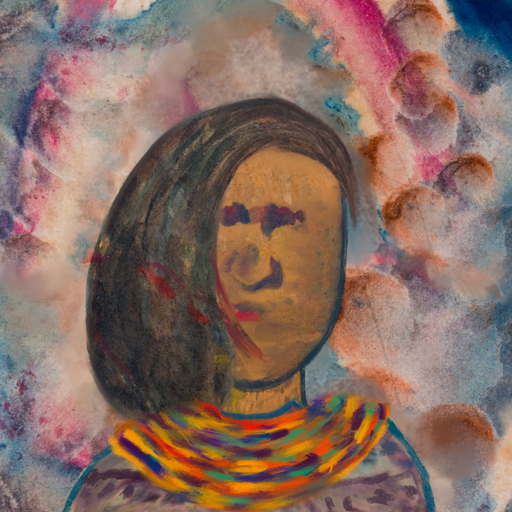
Background: Rupkatha, Head And Neck Front: In_The_Sun, Face Front: In_The_Sun, Bust: HillGirl, Hair Front: Gypsy_Mother, Head Accessory: Blank, Second Necklace: An_Impression_2, Necklace: Blank, Baby: Blank